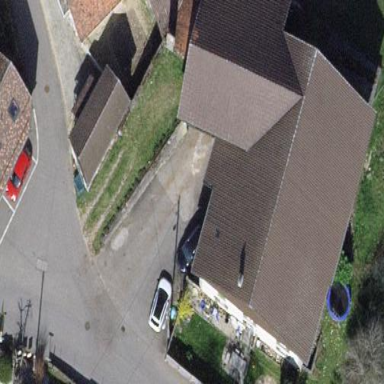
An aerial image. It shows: Simple and straightforward house.